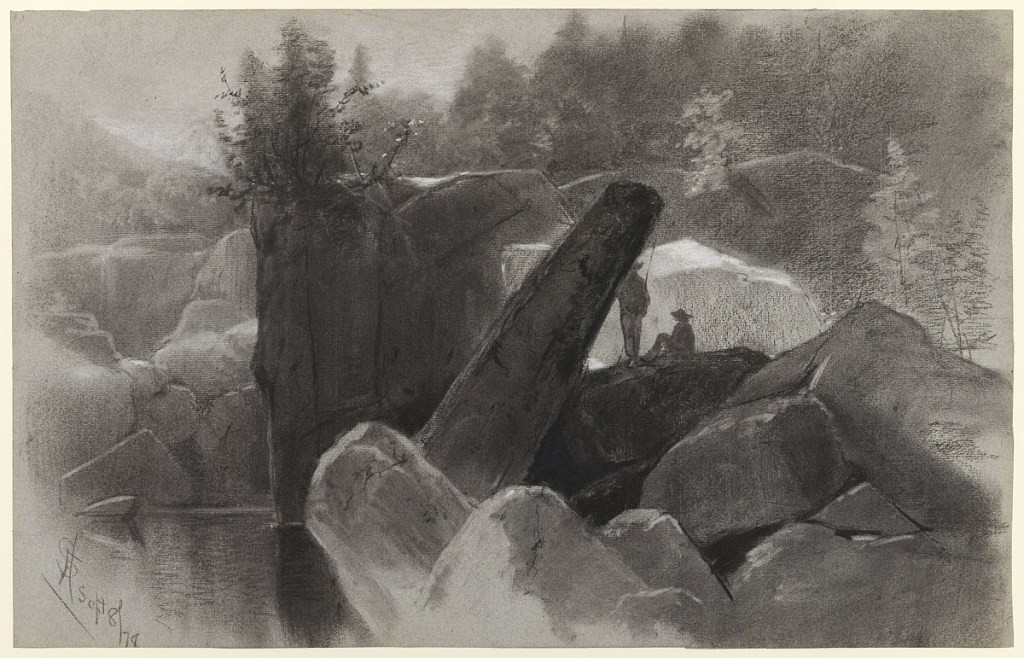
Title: Fishermen on a Rock
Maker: Francis Hopkinson Smith, American, 1838–1915
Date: September 8, 1878
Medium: Charcoal, black and white chalk on gray laid paper
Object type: Drawing
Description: Horizontal view of two fishermen, with one standing and one sitting, beside a mountain pool at left.